Question: How to put image and check box in same line in android like this iamge  can image view use for this ?
Thanks.
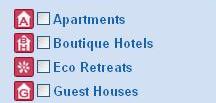
Answer: Use Linear Layout for each row and put all of them in to this also use 'android:layout_toRightOf' for each widget like checkbox, Textview Use Like This
'''
<RelativeLayout xmlns:android="http://schemas.android.com/apk/res/android"
android:layout_width="fill_parent" android:layout_height="fill_parent"
android:orientation="vertical">
<LinearLayout android:layout_width="fill_parent" android:layout_height="wrap_content" android:id="@+id/layout1">
<ImageView android:layout_width="wrap_content" android:layout_height="wrap_content" android:id="@+id/im1"/>
<CheckBox android:layout_width="wrap_content" android:layout_height="wrap_content" android:id="@+id/ck1" android:layout_toRightOf="@+id/im1"/>
<TextView android:text="hi" android:layout_width="wrap_content" android:layout_height="wrap_content" android:id="@+id/txt1" android:layout_toRightOf="@+id/ck1"/>
</LinearLayout>
<LinearLayout android:layout_width="fill_parent" android:layout_height="wrap_content" android:id="@+id/layout2" android:layout_below="@id/layout1">
<ImageView android:layout_width="wrap_content" android:layout_height="wrap_content" android:id="@+id/im2"/>
<CheckBox android:layout_width="wrap_content" android:layout_height="wrap_content" android:id="@+id/ck1" android:layout_toRightOf="@+id/im2"/>
<TextView android:text="hello" android:layout_width="wrap_content" android:layout_height="wrap_content" android:id="@+id/txt1" android:layout_toRightOf="@+id/ck2"/>
</LinearLayout>
</RelativeLayout>
'''